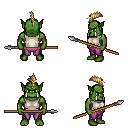
a pixel art fantasy rpg character, male body template, orc, green skin, white sleeveless shirt, magenta pants, blonde mohawk hairstyle, spear, four views (front, back, left, right), 2x2 character sprite sheet, small pixel art, hard edges, no anti-aliasing